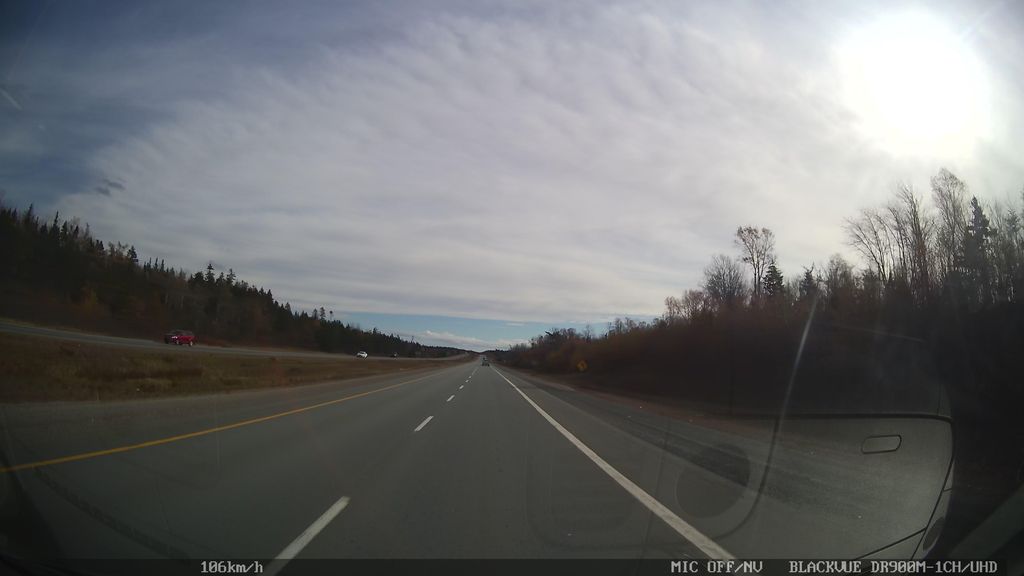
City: halifax